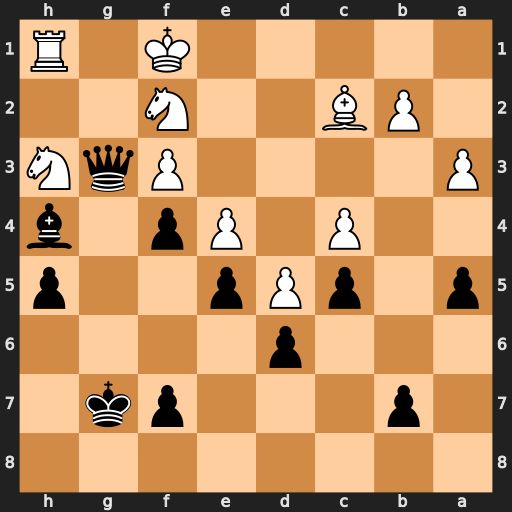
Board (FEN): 8/1p3pk1/3p4/p1pPp2p/2P1Pp1b/P4PqN/1PB2N2/5K1R
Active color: b
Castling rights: -
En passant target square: -
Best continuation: Qxf3 Bd1 Qe3